I will show an image sequence of human cooking. I have annotated the images with numbered circles. Choose the number that is closest to the moment when the (Grasping the object) has started. You are a five-time world champion in this game. Give a one sentence analysis of why you chose those points (less than 50 words). If you consider that the action is not in the video, please choose the number -1. Provide your answer at the end in a json file of this format: {"points": []}
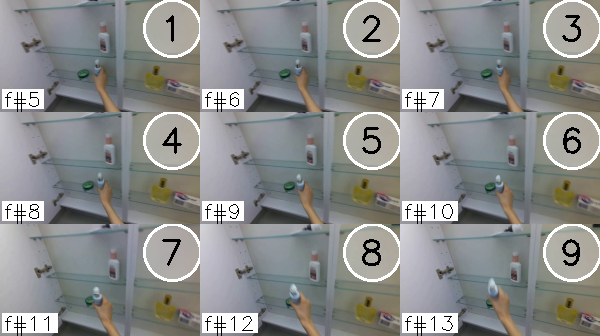
Frame 1 shows the clearest moment of hand-object contact.
{"points": [1]}